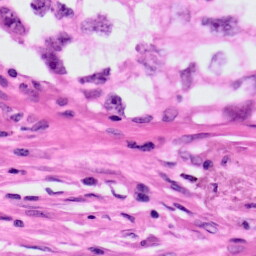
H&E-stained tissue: Lung